Question: I've been testing on Safari 602.1 on iOS 10 as I don't have other device. I use Bootstrap 4.1 and I'm having problem relatively positioning element inside a column. I tried auto prefixing Bootstrap and it didn't help.
The text is not positioned at all.
Screen from iPhone:

It works everywhere except Safari, I'm desperate.
<URL>
'''
.box {
color: #ffffff;
padding: 0.5rem;
width: 50%;
}
.box img {
max-width: 100%;
max-height: 100%;
}
.box a {
color: #ffffff;
}
.box a:hover {
text-decoration: none;
}
.box input {
width: 100%;
}
.bgDarkBlue {
background-color: #3F51B5;
}
.shadowBox {
box-shadow: 7px 5px 25px black;
}
.verticalHorizontal {
top: 50%;
left: 50%;
-webkit-transform: translate(-50%, -50%);
-moz-transform: translate(-50%, -50%);
-ms-transform: translate(-50%, -50%);
-o-transform: translate(-50%, -50%);
transform: translate(-50%, -50%);
}
'''
'''
<link rel="stylesheet" href="https://stackpath.bootstrapcdn.com/bootstrap/4.1.1/css/bootstrap.min.css" integrity="sha384-WskhaSGFgHYWDcbwN70/dfYBj47jz9qbsMId/iRN3ewGhXQFZCSftd1LZCfmhktB" crossorigin="anonymous">
<div class="box shadowBox bgDarkBlue">
<a href="#">
<div class="container-fluid">
<div class="row">
<div class="col-4">
<img src="http://tusla.info/images/safari-column/evaluation.svg">
</div>
<div class="col-8 pl-sm-0">
<h1 class="position-relative verticalHorizontal">Text</h1>
</div>
</div>
</div>
</a>
</div>
<div>Icons made by <a href="http://www.freepik.com" title="Freepik">Freepik</a> from <a href="https://www.flaticon.com/" title="Flaticon">www.flaticon.com</a> is licensed by <a href="http://creativecommons.org/licenses/by/3.0/" title="Creative Commons BY 3.0" target="_blank">CC 3.0 BY</a></div>
'''
Thanks in advance
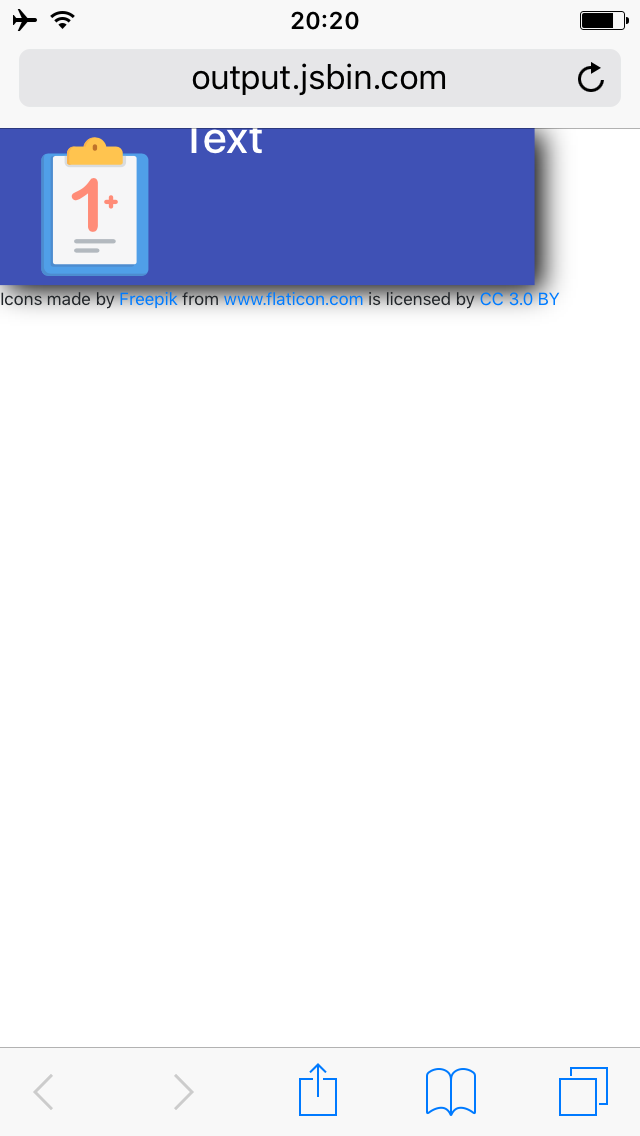
Answer: I don't have an ios device to test on but I would move relative position up one level and make the '.verticalHorizontal' absolute:
'''
.box {
color: #ffffff;
padding: 0.5rem;
width: 50%;
}
.box img {
max-width: 100%;
max-height: 100%;
}
.box a {
color: #ffffff;
}
.box a:hover {
text-decoration: none;
}
.box input {
width: 100%;
}
.bgDarkBlue {
background-color: #3F51B5;
}
.shadowBox {
box-shadow: 7px 5px 25px black;
}
.verticalHorizontal {
top: 50%;
left: 50%;
position: absolute;
-webkit-transform: translate(-50%, -50%);
-moz-transform: translate(-50%, -50%);
-ms-transform: translate(-50%, -50%);
-o-transform: translate(-50%, -50%);
transform: translate(-50%, -50%);
}
'''
'''
<link rel="stylesheet" href="https://stackpath.bootstrapcdn.com/bootstrap/4.1.1/css/bootstrap.min.css" integrity="sha384-WskhaSGFgHYWDcbwN70/dfYBj47jz9qbsMId/iRN3ewGhXQFZCSftd1LZCfmhktB" crossorigin="anonymous">
<div class="box shadowBox bgDarkBlue">
<a href="#">
<div class="container-fluid">
<div class="row">
<div class="col-4">
<img src="http://tusla.info/images/safari-column/evaluation.svg">
</div>
<div class="col-8 pl-sm-0 position-relative">
<h1 class="verticalHorizontal">Text</h1>
</div>
</div>
</div>
</a>
</div>
<div>Icons made by <a href="http://www.freepik.com" title="Freepik">Freepik</a> from <a href="https://www.flaticon.com/" title="Flaticon">www.flaticon.com</a> is licensed by <a href="http://creativecommons.org/licenses/by/3.0/" title="Creative Commons BY 3.0" target="_blank">CC 3.0 BY</a></div>
'''